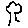
Label: tree